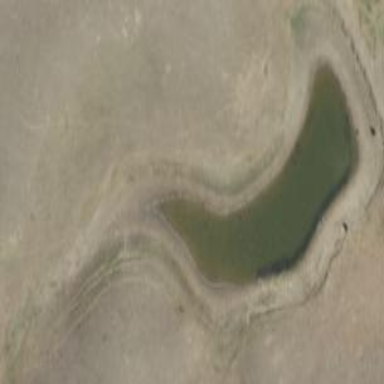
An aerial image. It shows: Reservoir.